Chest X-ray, PA view. Patient: 44 years old, sex F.
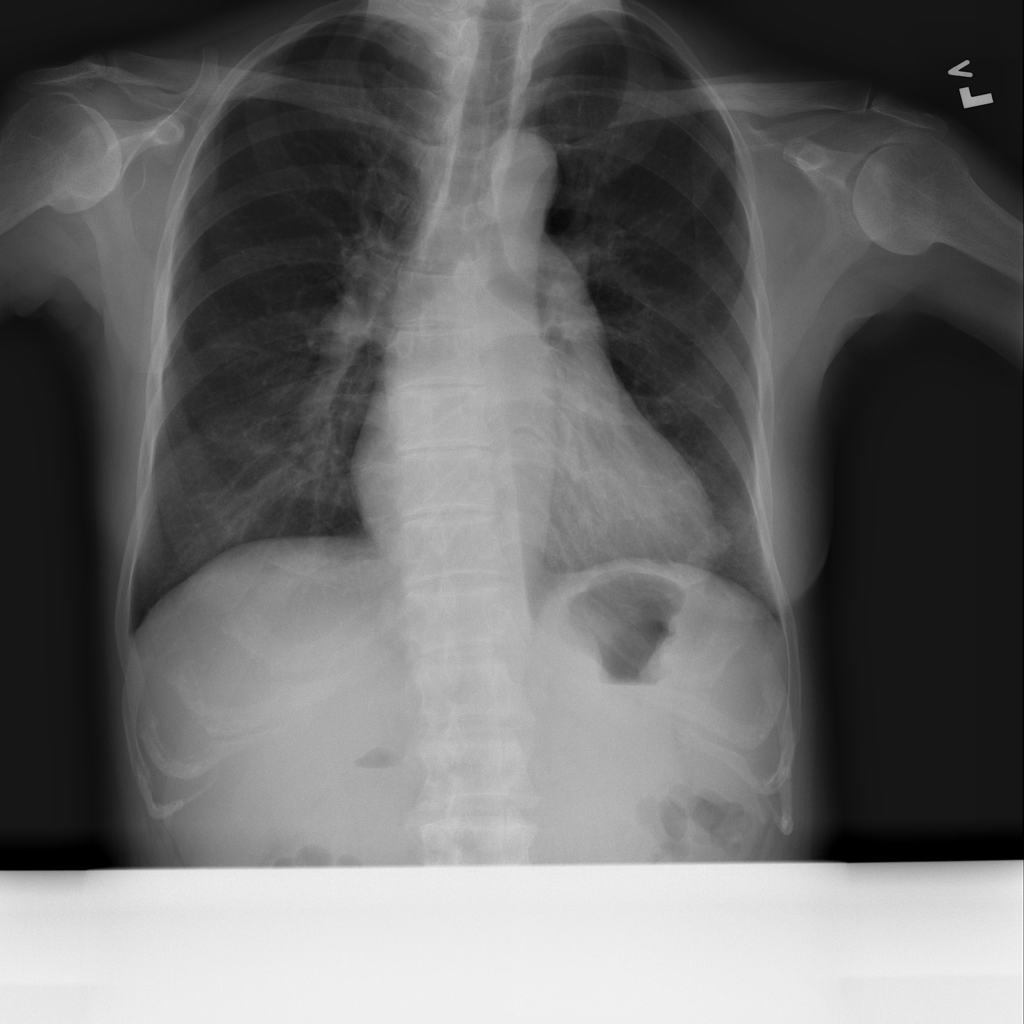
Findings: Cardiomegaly